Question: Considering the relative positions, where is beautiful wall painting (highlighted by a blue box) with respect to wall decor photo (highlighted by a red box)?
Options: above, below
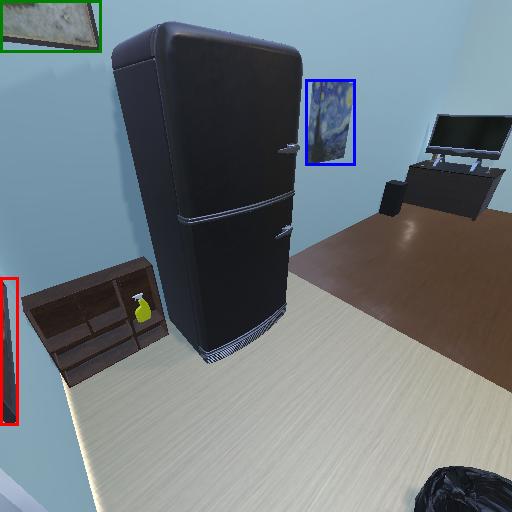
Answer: above